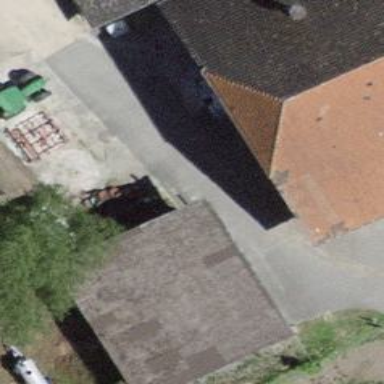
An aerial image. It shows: Garage building.